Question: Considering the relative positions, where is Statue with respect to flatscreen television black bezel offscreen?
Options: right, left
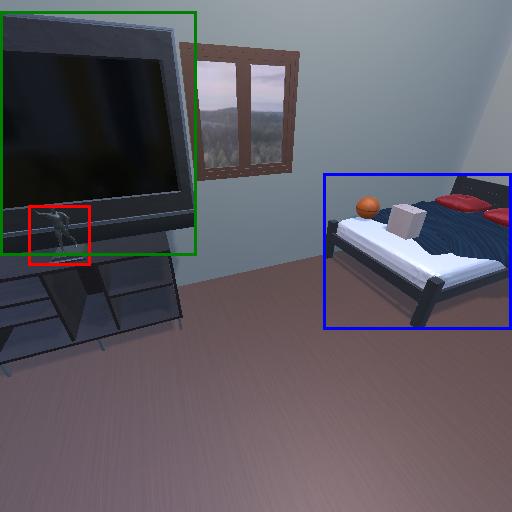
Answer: right